Question: I am trying to get the graph using TensorBoard for MNIST example.
I checked other tutorial, questions and it seems uploading file option is not coming under graph menu for me but I haven't found the reason for this.

P.S. I am able to generate graph file using write_graph which I want to display on TensorBoard.
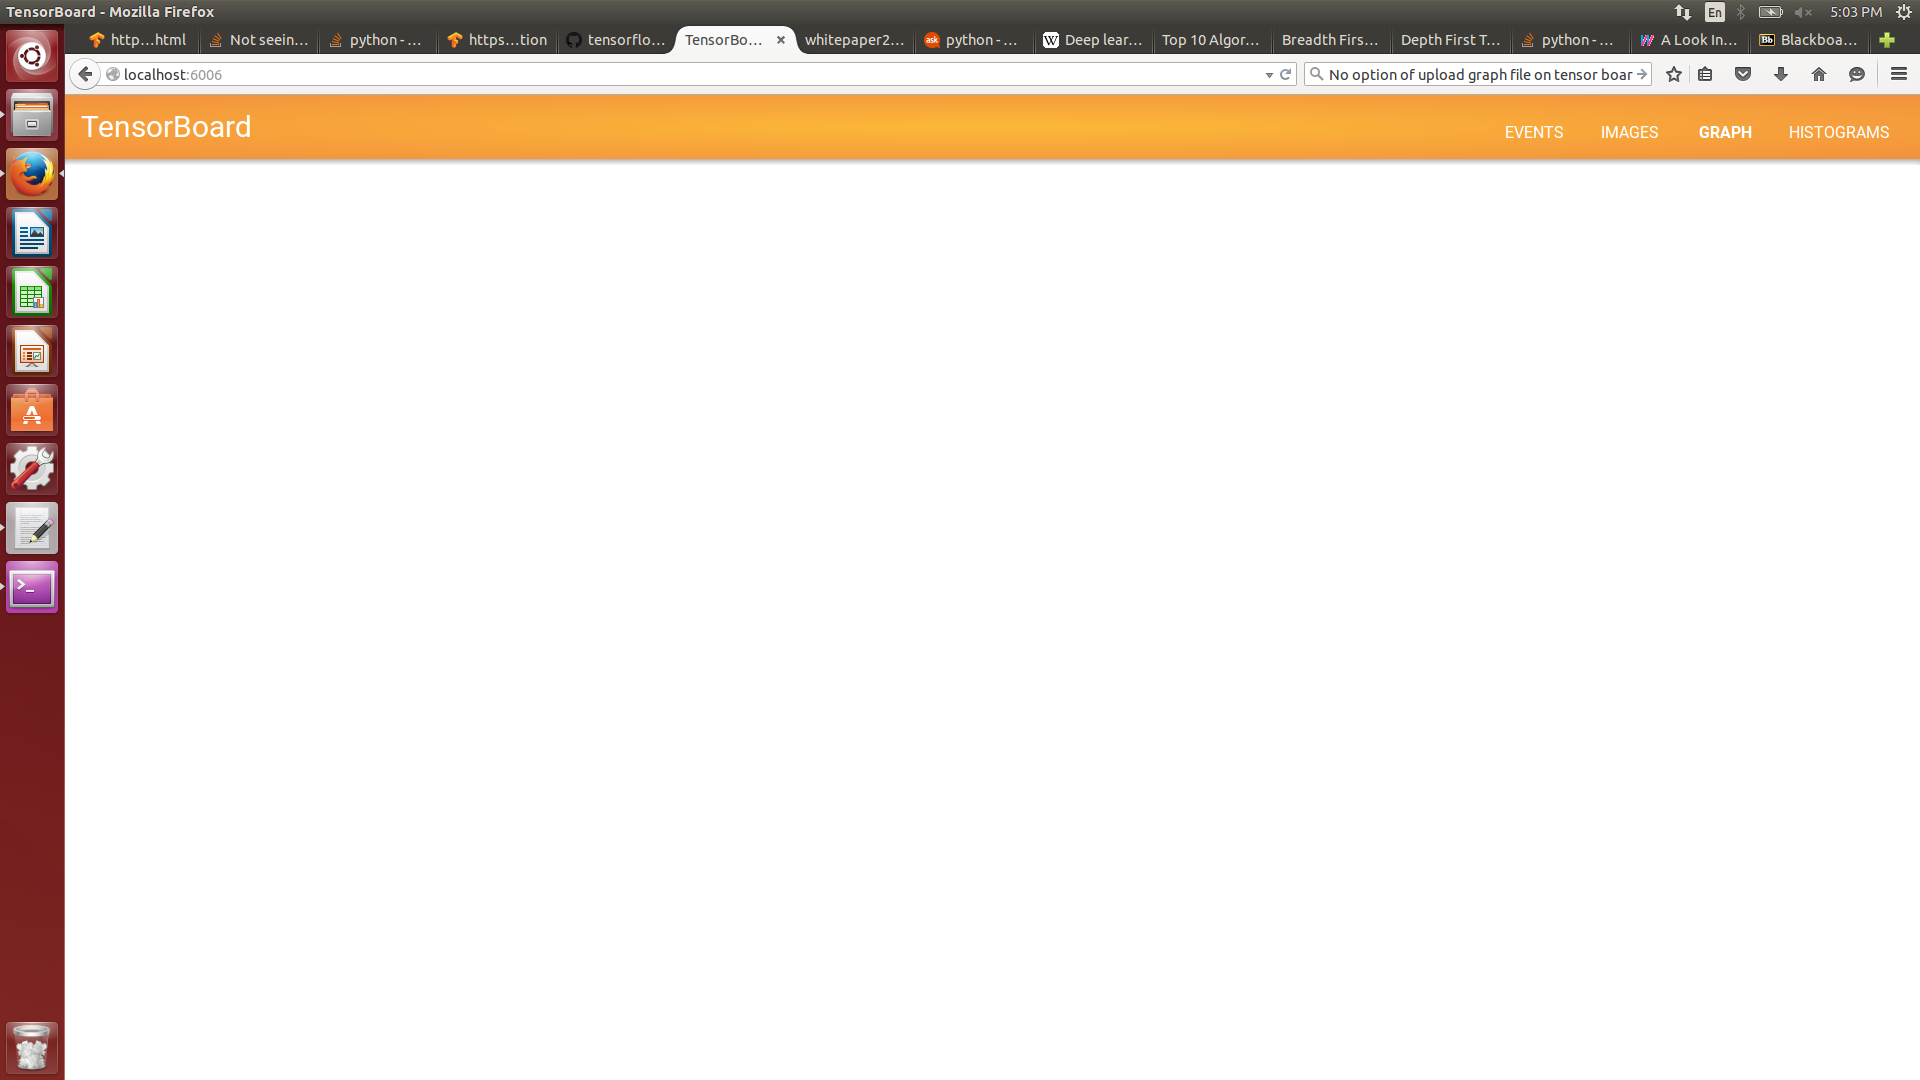
Answer: Try using it on chrome instead of Firefox.
It isn't working on my Firefox too.
See this discussion for more info:
<URL>